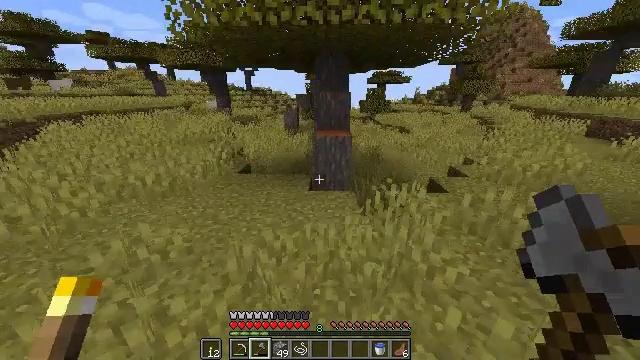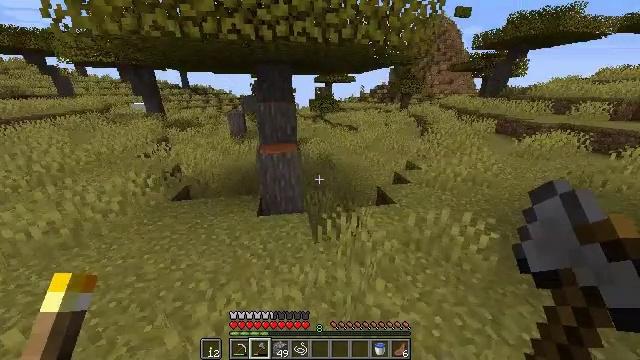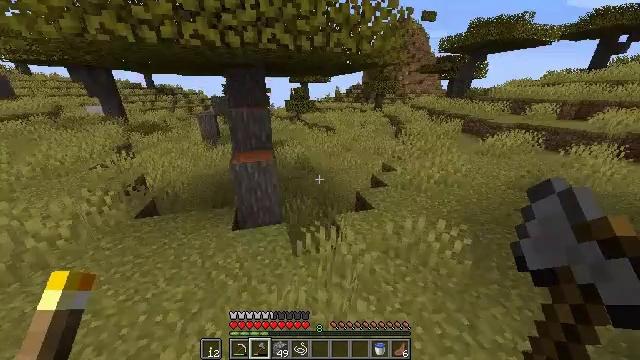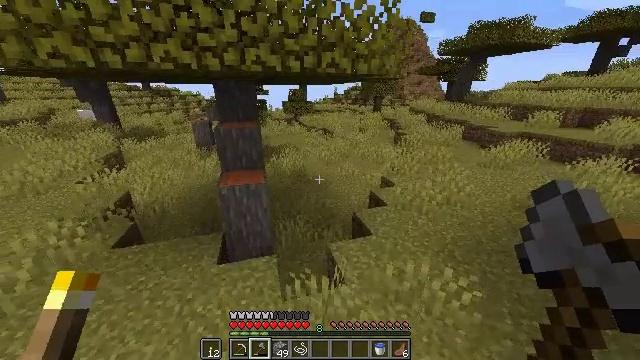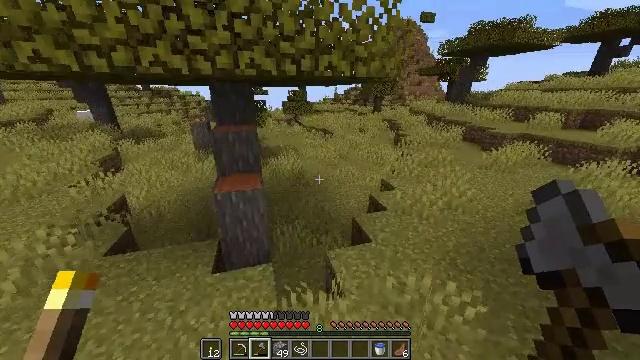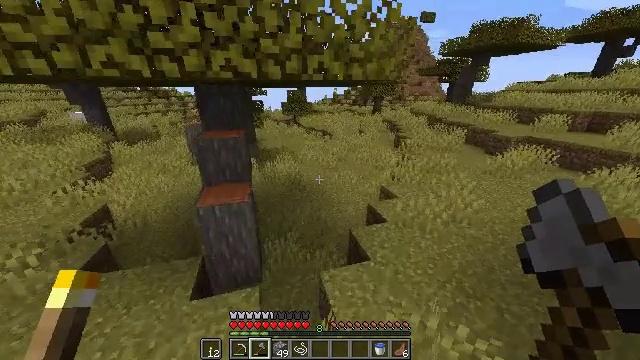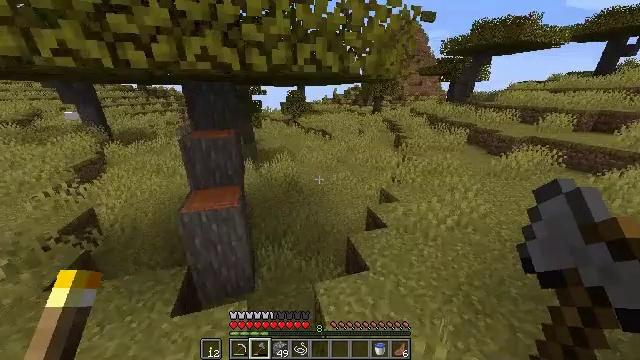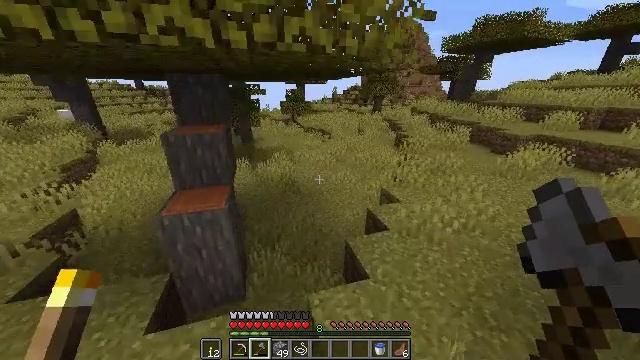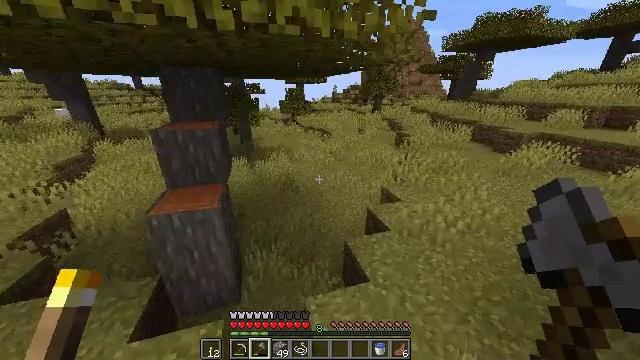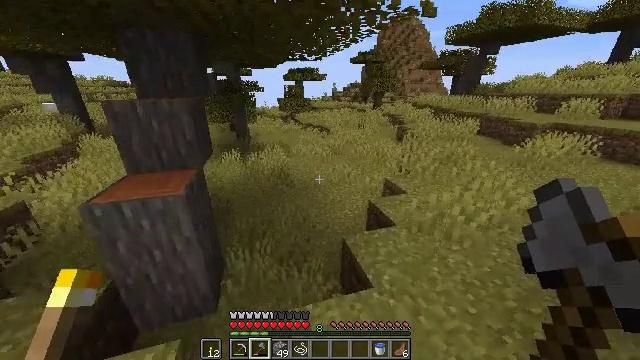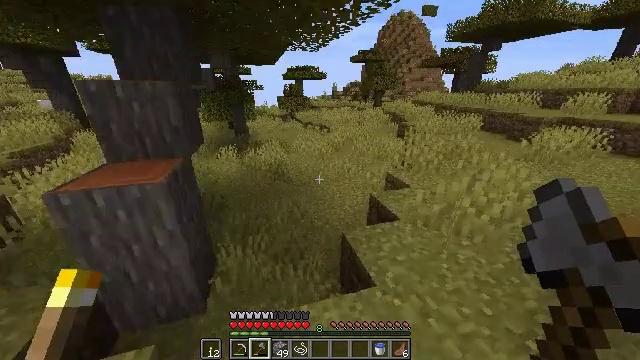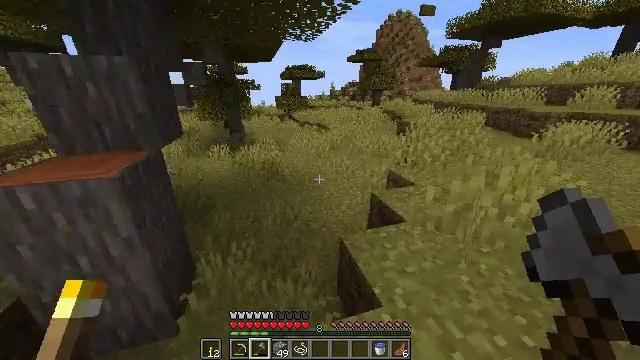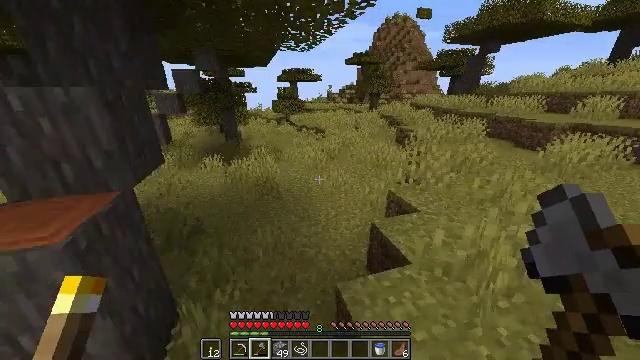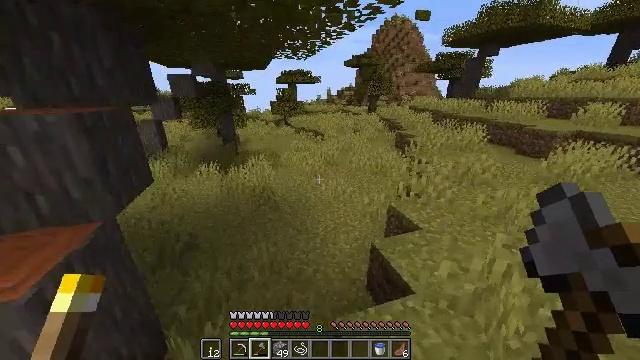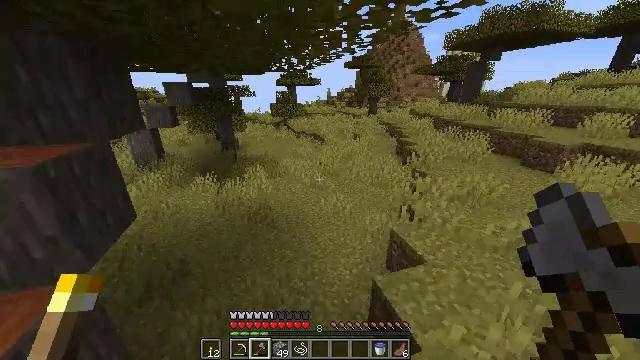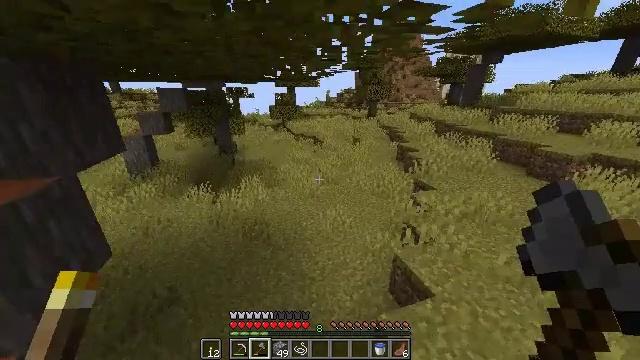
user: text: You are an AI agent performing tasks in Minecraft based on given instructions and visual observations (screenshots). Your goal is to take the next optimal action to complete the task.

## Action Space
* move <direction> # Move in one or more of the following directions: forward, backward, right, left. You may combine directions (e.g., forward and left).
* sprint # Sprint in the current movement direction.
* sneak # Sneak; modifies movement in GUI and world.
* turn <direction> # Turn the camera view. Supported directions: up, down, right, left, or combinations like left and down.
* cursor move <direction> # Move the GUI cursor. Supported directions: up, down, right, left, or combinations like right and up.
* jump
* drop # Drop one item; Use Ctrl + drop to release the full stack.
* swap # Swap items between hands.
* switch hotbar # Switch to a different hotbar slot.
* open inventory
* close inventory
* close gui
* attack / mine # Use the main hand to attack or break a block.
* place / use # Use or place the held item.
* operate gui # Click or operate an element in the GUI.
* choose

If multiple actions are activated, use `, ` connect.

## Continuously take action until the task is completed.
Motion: motion action
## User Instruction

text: Attack the orange carpet to remove it.
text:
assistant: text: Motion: move forward and move right, sprint, turn right, attack / mine, jump
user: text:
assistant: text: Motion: move forward and move right, sprint, turn right, attack / mine, jump
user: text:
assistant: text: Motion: move forward and move right, sprint, attack / mine, jump
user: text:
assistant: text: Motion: move forward and move right, sprint, attack / mine, jump
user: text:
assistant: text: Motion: move forward and move right, sprint, attack / mine, jump
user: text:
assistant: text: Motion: move forward, sprint, attack / mine, jump
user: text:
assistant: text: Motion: move forward, sprint, attack / mine, jump
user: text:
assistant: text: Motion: move forward, sprint, attack / mine, jump
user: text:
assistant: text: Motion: move forward, sprint, attack / mine, jump
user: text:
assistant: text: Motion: move forward, sprint, attack / mine, jump
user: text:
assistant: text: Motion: move forward, sprint, attack / mine, jump
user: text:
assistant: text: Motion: move forward, sprint, attack / mine, jump
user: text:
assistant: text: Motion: move forward, sprint, attack / mine, jump
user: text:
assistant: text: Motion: move forward, sprint, attack / mine, jump
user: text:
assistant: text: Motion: move forward, sprint, attack / mine, jump
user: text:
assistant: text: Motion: move forward, sprint, attack / mine, jump
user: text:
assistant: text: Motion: move forward, sprint, attack / mine, jump
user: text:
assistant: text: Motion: move forward, sprint, attack / mine, jump
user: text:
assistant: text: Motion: move forward, sprint, attack / mine, jump
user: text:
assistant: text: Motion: move forward, sprint, attack / mine, jump
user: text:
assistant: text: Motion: move forward, sprint, attack / mine, jump
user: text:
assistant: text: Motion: move forward, sprint, attack / mine, jump
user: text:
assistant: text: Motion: move forward, sprint, attack / mine, jump
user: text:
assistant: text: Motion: move forward, sprint, attack / mine, jump
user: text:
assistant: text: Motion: move forward, sprint, attack / mine, jump
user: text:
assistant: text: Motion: move forward, sprint, attack / mine, jump
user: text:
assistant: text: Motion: move forward, sprint, attack / mine, jump
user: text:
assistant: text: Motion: move forward, sprint, attack / mine, jump
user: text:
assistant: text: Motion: move forward, sprint, attack / mine, jump
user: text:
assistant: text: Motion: move forward, sprint, attack / mine, jump